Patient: sex M, age 42
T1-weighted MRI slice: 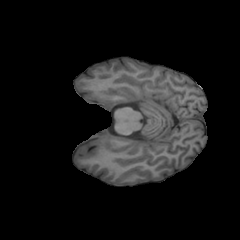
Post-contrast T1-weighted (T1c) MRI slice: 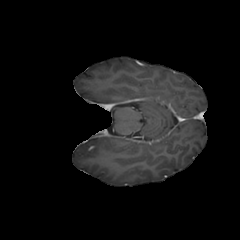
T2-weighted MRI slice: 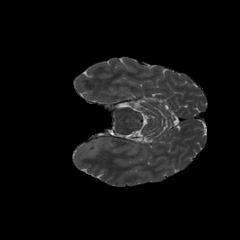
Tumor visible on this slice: no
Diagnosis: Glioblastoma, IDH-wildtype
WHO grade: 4